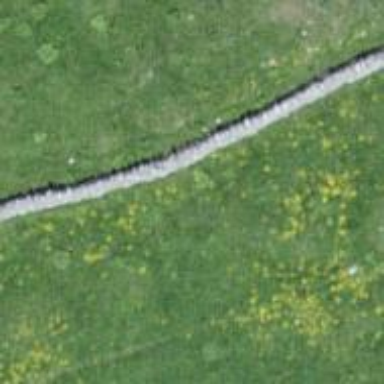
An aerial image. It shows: Dry stone wall barrier.